Question: I'm trying to use layout_weight and layout_width with a linear layout with horizontal orientation. The linear layout contains 1 TextView and 2 RadioButtons (in a RadioButtonGroup). I'd like the TextView to fill up the space to the left of the RadioButtons and always keep the RadioButtons right-justified on the screen. So regardless of the amount of text, the TextView should take up the space so that the RadioButtons are always right-justified. The LinearLayout is used in a ListView to have multiple rows in the list.
Unfortunately, the TextView is wrapping content despite specifying android:layout_width="0dp" and android:weight="1". And the RadioButtons are not lined up on the right nicely.
Here's the image

Here's the XML for the LinearLayout.
'''
<LinearLayout xmlns:android="http://schemas.android.com/apk/res/android"
android:layout_width="match_parent"
android:layout_height="wrap_content"
android:orientation="horizontal"
android:scrollbarAlwaysDrawVerticalTrack="false" >
<TextView
android:id="@+id/jokeTextView"
android:layout_width="0dp"
android:layout_weight="1"
android:layout_height="match_parent"
android:gravity="center_vertical"/>
<RadioGroup
android:id="@+id/ratingRadioGroup"
android:layout_width="35dp"
android:layout_height="wrap_content"
android:gravity="right"
android:orientation="vertical" >
<RadioButton
android:id="@+id/likeButton"
android:layout_width="35dp"
android:layout_height="wrap_content"
android:button="@drawable/like"
android:gravity="right"/>
<RadioButton
android:id="@+id/dislikeButton"
android:layout_width="35dp"
android:layout_height="wrap_content"
android:button="@drawable/dislike"
android:gravity="right"/>
</RadioGroup>
</LinearLayout>
'''
I also tried it with setting RadioButton android:layout_width="wrap_content" which did not work either. Any help would be appreciated.
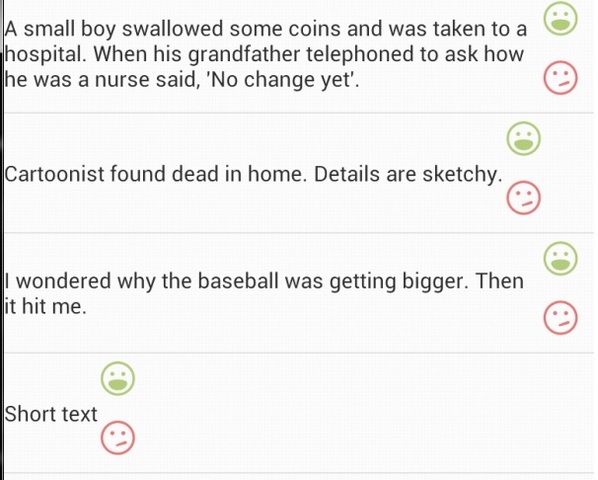
Answer: Try this..
I guess your width as 'wrap_content' change it as 'match_parent' and try
'''
<ListView
android:layout_width="match_parent"
android:layout_height="wrap_content" />
'''